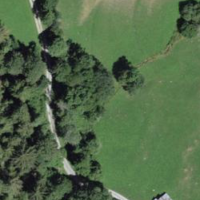
EUNIS habitat code: 26
Species observed at this site:
Petasites albus